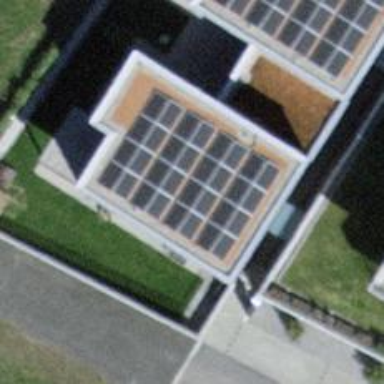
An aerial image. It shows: Small solar photovoltaic panel generator on the roof of building.